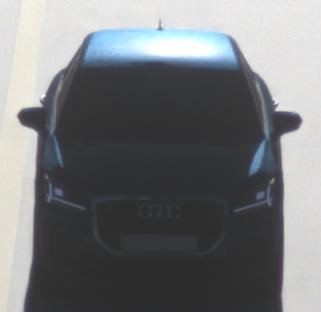
Make: Audi
Model: Q2
Model produced from: 2016
Model produced until: 2020
Doors: 5
Color: blue
Road condition: dry road
Daytime: sunrise or sunset
Contrast: medium contrast